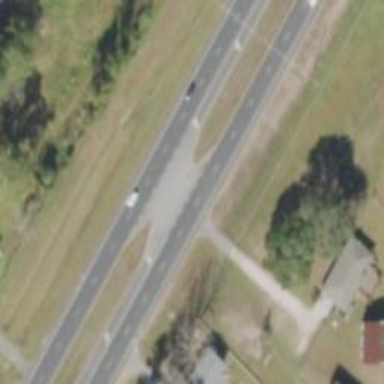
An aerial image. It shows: Asphalt road designated as trunk highway.